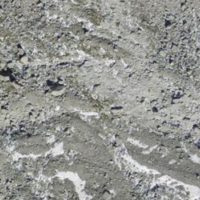
EUNIS habitat code: 48
Species observed at this site:
Silene acaulis